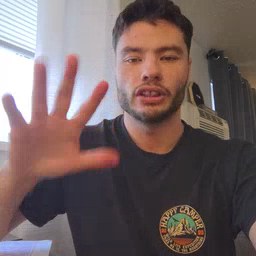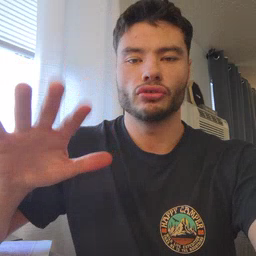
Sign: finish